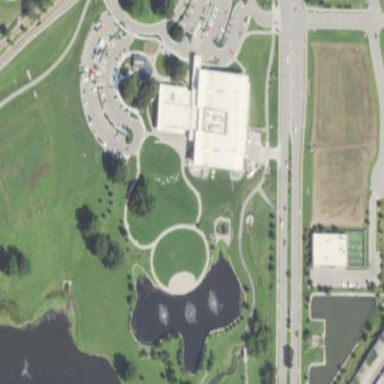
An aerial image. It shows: Lovely park for leisure and relaxation.